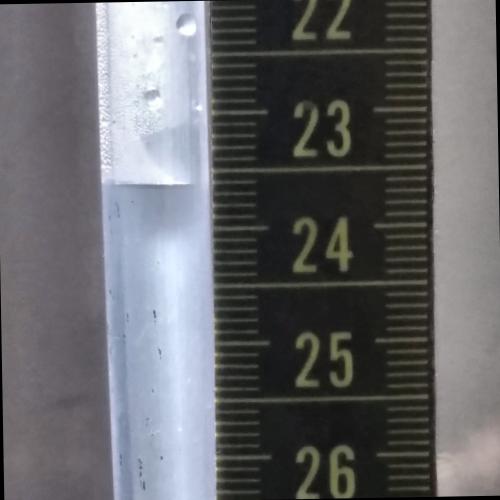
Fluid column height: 23.6 cm